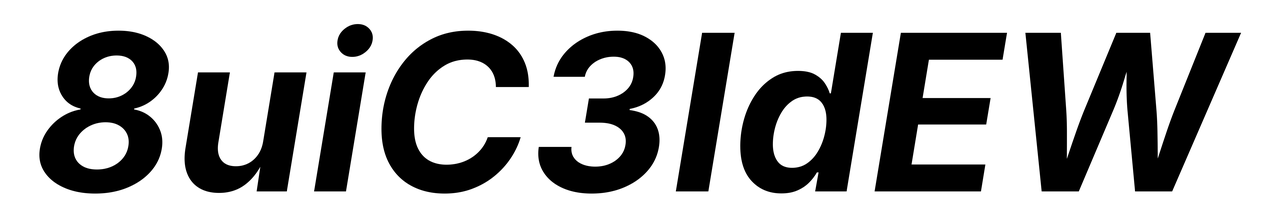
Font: Inter-Italic_Bold_Italic